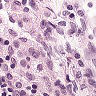
Metastatic tissue present: no